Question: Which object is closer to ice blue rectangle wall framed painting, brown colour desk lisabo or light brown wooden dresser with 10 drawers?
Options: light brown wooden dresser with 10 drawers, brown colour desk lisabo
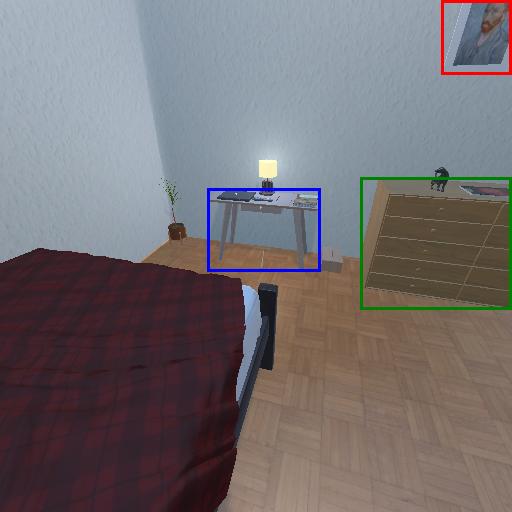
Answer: light brown wooden dresser with 10 drawers